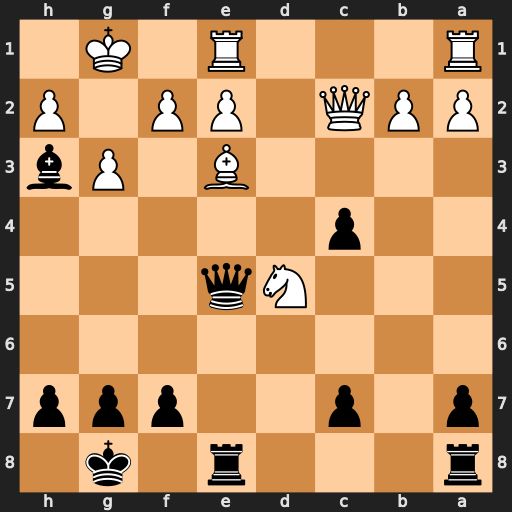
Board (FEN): r3r1k1/p1p2ppp/8/3Nq3/2p5/4B1Pb/PPQ1PP1P/R3R1K1
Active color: b
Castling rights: -
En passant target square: -
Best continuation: Qxd5 f3 Rxe3